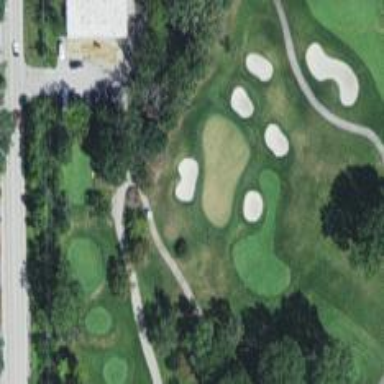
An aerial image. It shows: Golf hole.